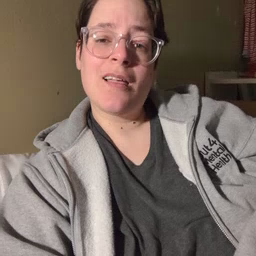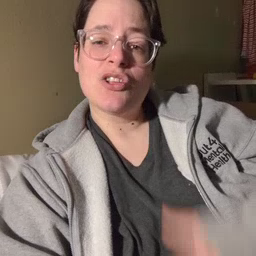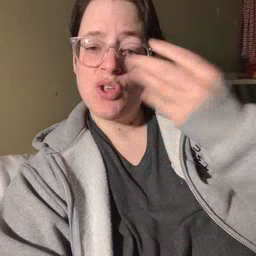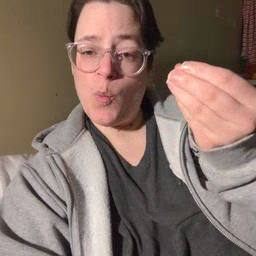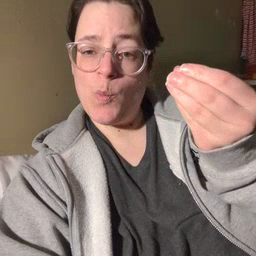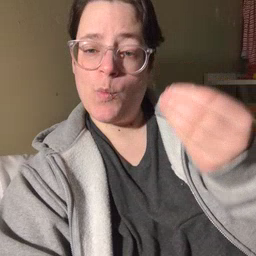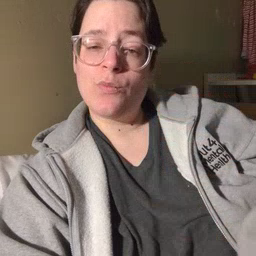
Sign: go